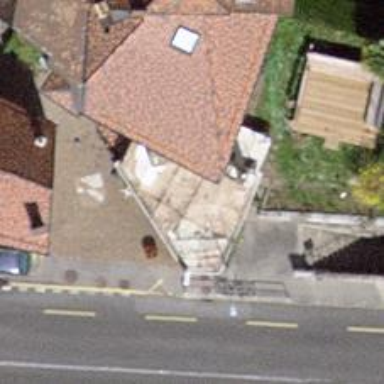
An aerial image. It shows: Restaurant.